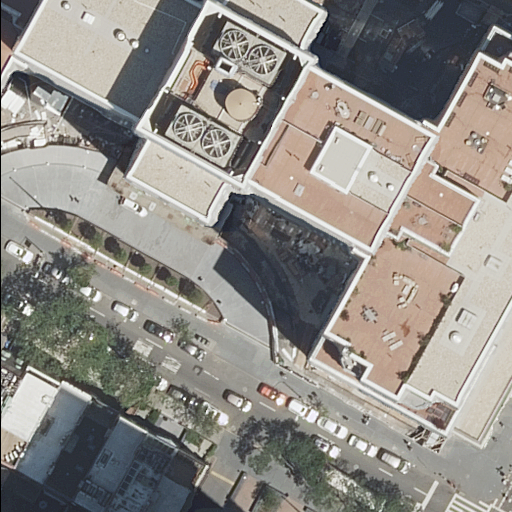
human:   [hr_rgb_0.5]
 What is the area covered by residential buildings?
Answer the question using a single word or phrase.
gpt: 5713m2

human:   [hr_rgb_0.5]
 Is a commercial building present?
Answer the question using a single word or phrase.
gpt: no

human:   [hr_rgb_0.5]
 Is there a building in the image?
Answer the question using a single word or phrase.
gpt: yes

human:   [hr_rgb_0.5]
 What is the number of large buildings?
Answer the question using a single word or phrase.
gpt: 1

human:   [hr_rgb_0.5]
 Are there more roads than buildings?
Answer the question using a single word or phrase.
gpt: no

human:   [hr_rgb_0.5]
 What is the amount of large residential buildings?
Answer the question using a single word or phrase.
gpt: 1

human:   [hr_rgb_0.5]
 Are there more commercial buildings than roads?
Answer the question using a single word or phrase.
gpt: no

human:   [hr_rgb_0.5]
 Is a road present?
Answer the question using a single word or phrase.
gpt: yes

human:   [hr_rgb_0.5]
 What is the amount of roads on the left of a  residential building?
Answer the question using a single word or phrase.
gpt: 0

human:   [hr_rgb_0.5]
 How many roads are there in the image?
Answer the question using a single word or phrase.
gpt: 1

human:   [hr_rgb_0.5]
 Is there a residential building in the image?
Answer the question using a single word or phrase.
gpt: yes

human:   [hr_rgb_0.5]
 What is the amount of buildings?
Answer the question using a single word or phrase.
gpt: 8

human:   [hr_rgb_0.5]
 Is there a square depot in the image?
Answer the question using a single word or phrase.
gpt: no

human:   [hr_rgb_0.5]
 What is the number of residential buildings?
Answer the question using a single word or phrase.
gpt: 8

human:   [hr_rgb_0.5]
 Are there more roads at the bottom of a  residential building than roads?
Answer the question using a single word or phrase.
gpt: no

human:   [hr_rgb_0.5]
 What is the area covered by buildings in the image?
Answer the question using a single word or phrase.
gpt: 5713m2

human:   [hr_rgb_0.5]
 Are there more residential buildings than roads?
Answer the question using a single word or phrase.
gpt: yes

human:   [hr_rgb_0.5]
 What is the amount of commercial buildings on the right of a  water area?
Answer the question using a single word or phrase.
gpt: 0

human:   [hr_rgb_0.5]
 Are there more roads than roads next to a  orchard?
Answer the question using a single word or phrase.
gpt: yes

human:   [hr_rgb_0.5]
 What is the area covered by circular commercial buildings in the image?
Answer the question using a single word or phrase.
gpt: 0m2

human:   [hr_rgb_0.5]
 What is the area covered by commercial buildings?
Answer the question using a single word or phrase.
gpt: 0m2

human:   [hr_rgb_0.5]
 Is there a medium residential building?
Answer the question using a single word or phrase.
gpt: yes

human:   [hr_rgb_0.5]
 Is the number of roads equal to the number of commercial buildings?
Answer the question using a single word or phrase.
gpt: no

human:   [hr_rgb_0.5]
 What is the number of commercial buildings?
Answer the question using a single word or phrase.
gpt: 0

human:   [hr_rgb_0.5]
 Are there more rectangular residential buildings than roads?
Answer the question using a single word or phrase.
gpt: yes

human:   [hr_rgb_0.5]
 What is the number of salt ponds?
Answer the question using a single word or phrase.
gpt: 0

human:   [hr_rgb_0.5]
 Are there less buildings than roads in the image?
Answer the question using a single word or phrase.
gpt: no

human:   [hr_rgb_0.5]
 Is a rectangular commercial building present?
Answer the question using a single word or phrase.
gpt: no

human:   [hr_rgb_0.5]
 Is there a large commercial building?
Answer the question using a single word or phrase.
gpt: no

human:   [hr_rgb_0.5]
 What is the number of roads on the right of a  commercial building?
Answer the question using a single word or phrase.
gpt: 0

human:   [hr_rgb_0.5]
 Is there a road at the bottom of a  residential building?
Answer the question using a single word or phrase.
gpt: yes

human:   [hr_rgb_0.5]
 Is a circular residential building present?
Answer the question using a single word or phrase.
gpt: no

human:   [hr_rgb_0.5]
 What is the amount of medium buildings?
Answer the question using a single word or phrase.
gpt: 5

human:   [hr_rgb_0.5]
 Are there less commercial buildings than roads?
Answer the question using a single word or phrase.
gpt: yes

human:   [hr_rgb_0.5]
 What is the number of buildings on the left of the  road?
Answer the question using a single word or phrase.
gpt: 7

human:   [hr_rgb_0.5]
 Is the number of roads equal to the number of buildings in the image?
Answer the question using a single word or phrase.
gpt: no

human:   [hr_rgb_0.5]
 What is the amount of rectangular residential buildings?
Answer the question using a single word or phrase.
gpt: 7

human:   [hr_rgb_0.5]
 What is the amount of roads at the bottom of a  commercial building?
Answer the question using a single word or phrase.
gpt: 0

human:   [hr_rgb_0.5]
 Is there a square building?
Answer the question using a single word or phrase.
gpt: no

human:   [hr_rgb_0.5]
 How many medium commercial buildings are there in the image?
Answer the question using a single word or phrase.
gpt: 0

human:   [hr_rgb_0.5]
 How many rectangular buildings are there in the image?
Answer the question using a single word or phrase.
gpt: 7

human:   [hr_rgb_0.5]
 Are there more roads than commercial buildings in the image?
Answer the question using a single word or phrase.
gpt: yes

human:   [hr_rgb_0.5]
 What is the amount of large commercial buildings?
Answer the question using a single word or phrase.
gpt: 0

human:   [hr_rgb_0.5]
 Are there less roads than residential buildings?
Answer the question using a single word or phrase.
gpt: yes

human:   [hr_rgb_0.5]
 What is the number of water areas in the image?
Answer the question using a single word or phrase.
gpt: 0

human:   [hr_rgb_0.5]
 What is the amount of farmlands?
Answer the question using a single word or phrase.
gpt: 0

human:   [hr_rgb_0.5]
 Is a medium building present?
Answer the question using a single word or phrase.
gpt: yes

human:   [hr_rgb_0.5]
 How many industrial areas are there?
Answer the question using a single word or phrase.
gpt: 0

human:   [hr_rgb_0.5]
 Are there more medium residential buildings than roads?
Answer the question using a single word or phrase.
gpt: yes

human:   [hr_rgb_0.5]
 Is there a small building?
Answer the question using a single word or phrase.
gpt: yes

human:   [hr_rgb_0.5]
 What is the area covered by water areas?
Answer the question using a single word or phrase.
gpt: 0m2

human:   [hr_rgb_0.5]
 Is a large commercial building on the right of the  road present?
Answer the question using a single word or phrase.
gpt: no

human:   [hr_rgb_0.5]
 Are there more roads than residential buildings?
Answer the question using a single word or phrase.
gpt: no

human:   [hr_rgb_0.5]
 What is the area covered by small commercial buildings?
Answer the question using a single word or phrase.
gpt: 0m2

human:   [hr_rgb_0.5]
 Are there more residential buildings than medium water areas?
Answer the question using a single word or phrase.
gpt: yes

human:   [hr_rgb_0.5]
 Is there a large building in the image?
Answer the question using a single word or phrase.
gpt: yes

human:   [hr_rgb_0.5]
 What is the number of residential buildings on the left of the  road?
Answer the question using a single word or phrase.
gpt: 7

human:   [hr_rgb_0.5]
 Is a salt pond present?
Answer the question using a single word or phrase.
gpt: no

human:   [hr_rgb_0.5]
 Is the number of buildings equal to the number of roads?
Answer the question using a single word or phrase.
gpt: no

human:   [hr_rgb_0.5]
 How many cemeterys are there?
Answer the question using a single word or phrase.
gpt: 0

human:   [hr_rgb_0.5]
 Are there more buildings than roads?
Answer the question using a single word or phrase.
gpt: yes

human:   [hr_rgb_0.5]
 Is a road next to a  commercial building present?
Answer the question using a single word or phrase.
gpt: no

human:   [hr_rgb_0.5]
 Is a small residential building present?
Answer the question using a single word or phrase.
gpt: yes

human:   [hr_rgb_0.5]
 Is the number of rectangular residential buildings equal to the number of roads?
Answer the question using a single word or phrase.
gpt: no